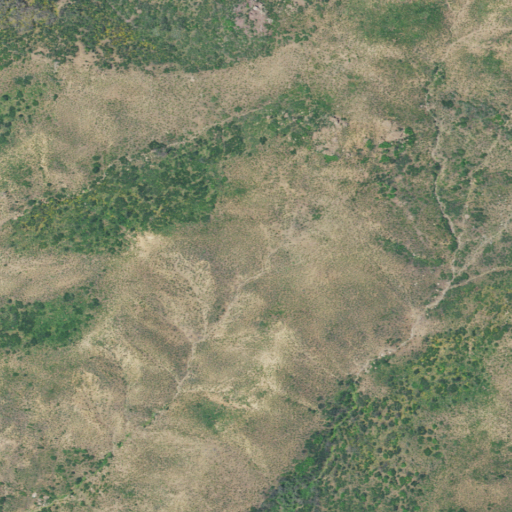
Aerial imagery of ridge(s) in California named Buck Ridge containing grassland and shrub